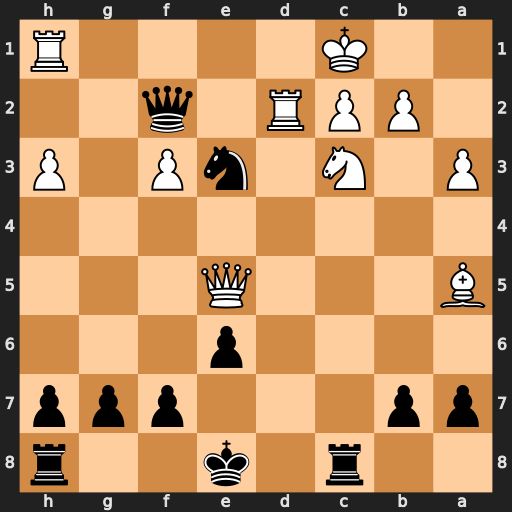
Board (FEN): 2r1k2r/pp3ppp/4p3/B3Q3/8/P1N1nP1P/1PPR1q2/2K4R
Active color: b
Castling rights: k
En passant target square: -
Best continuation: Qxd2+ Kxd2 Nc4+ Kc1 Nxe5